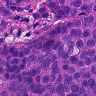
Metastatic tissue present: yes